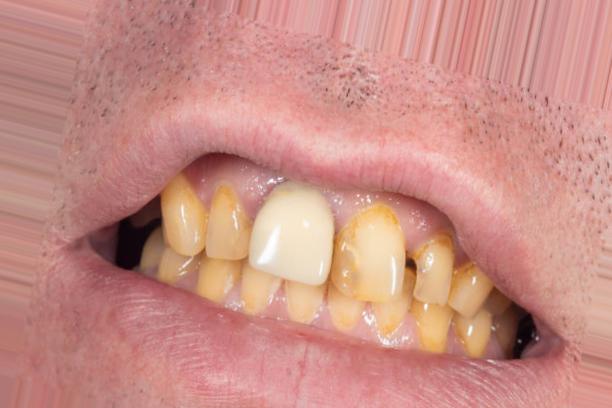
Condition: Tooth Discoloration